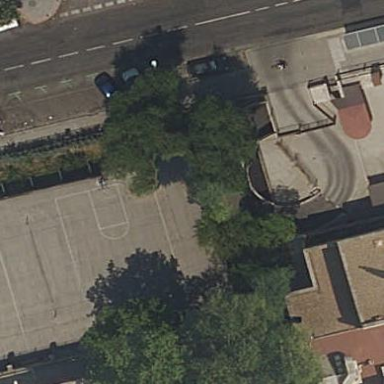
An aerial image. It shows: Basketball court in the leisure land pitch.